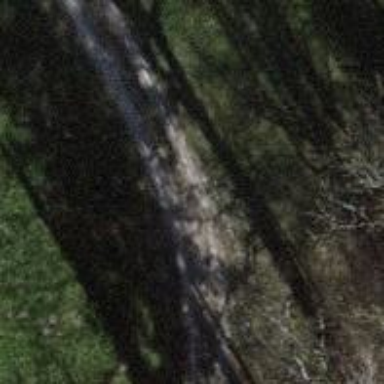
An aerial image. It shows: Dirt track road with grade 4 tracktype.